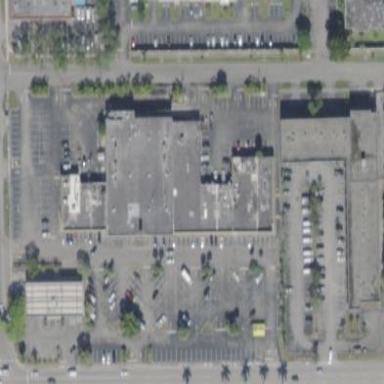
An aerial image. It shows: Mall building.